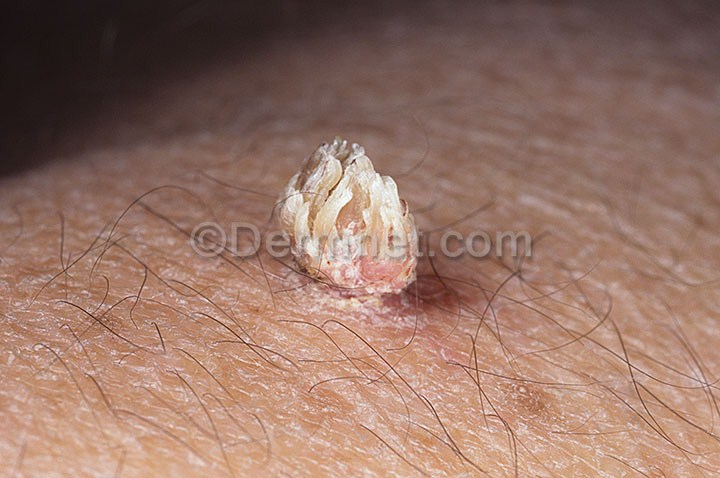
Disease: Warts Molluscum and other Viral Infections